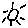
Label: sun